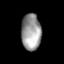
Tissue: lung
Cell type: Epithelial cells
Senescence score: 0.2367
Nuclear area (px): 702
Mean DAPI intensity: 153.97